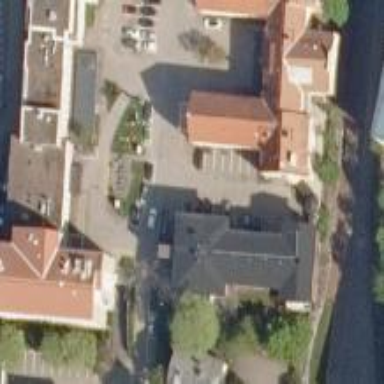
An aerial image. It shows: Building.